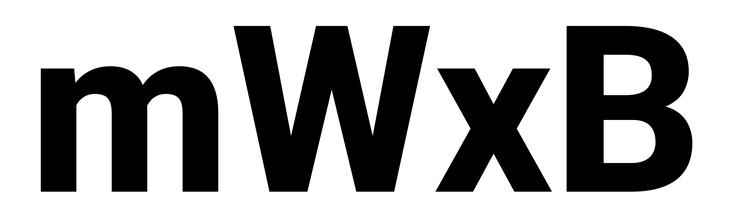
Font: Roboto_ExtraBold